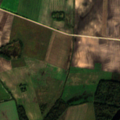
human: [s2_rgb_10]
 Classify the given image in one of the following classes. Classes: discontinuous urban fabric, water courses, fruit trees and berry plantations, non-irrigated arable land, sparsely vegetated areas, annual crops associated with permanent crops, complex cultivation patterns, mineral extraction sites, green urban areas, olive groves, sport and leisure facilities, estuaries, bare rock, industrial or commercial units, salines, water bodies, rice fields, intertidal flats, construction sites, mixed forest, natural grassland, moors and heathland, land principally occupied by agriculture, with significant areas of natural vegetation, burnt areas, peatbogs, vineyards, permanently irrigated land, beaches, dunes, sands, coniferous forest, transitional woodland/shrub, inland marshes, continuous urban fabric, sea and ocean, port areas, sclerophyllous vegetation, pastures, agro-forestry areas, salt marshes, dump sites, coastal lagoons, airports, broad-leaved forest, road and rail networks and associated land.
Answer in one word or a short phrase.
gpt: non-irrigated arable land, pastures, broad-leaved forest